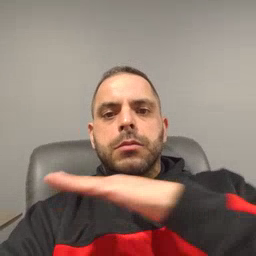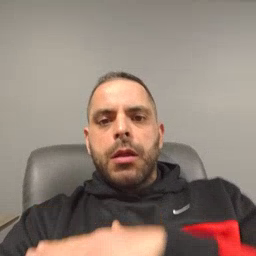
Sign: table